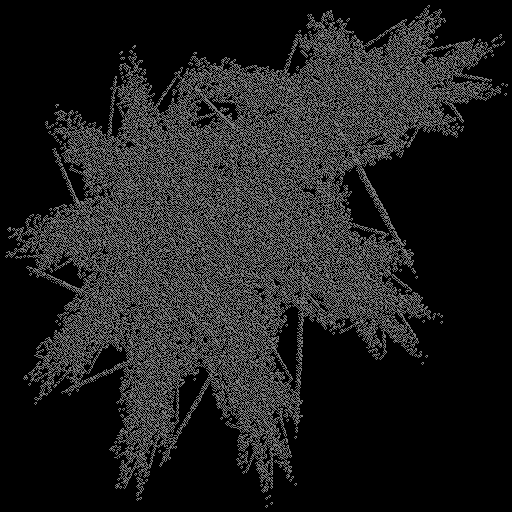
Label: involucre